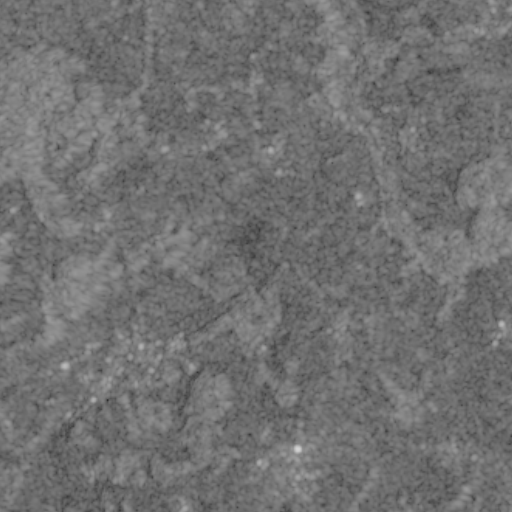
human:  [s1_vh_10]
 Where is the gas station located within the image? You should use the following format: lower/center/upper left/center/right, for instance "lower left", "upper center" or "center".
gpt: The gas station is located in the center left of the image.
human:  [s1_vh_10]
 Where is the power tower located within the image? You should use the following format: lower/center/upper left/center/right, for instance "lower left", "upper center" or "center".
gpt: The power tower is located in the upper right of the image.
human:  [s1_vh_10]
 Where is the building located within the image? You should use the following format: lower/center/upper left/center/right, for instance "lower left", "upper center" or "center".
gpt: There is no building in the image.

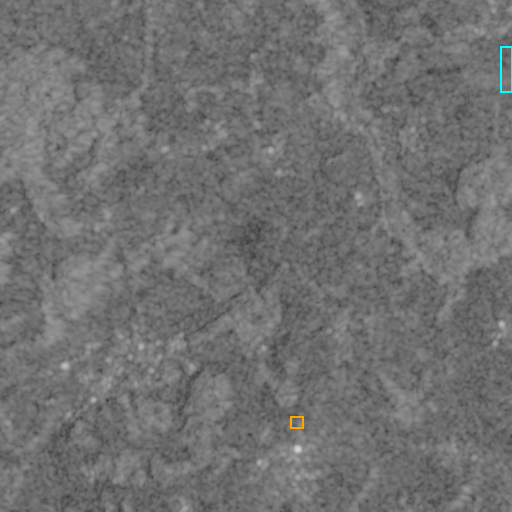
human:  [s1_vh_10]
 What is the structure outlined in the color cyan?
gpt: The structure outlined in cyan is a park.
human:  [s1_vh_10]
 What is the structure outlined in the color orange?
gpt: The structure outlined in orange is a parking lot.
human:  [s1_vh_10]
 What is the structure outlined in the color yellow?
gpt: There is no yellow outline.